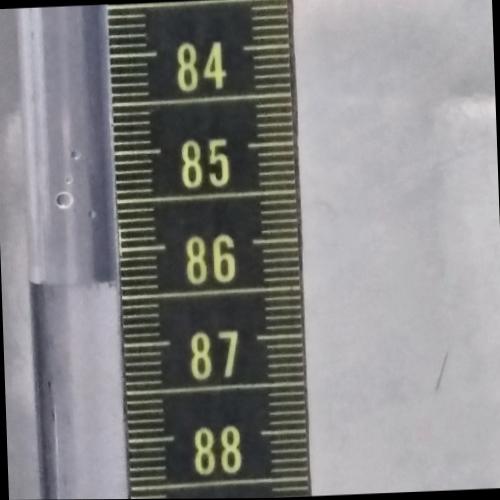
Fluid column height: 86.3 cm